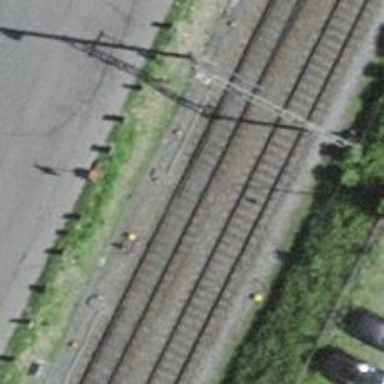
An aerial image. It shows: Railway switch.